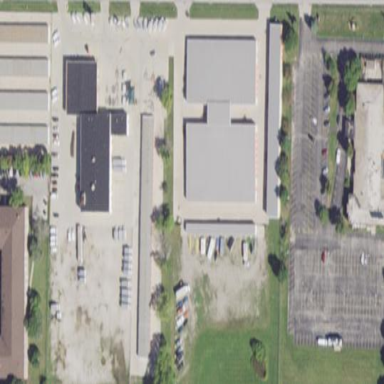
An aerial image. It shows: Storage rental shop.